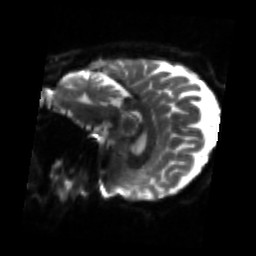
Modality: sbref
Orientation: sagittal
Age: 59
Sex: female
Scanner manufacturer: siemens
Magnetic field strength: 3 T
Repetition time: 4.71 s
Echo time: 0.0906 s